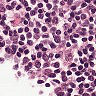
Metastatic tissue present: no